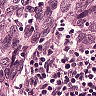
Metastatic tissue present: yes